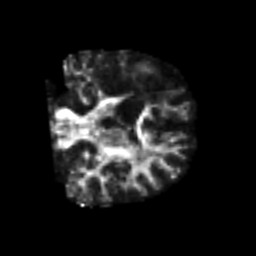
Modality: FA
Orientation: coronal
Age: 55
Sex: male
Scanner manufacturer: siemens
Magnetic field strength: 3 T
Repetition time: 4.987 s
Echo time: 0.0792 s